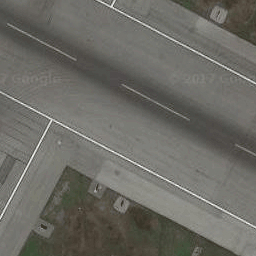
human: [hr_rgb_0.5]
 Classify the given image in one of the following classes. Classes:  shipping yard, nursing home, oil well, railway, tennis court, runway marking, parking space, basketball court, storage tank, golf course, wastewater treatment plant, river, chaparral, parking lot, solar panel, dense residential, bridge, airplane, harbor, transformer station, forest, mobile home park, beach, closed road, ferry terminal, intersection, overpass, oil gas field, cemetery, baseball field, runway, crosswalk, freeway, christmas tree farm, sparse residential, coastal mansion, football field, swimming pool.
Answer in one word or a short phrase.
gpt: runway